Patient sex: F
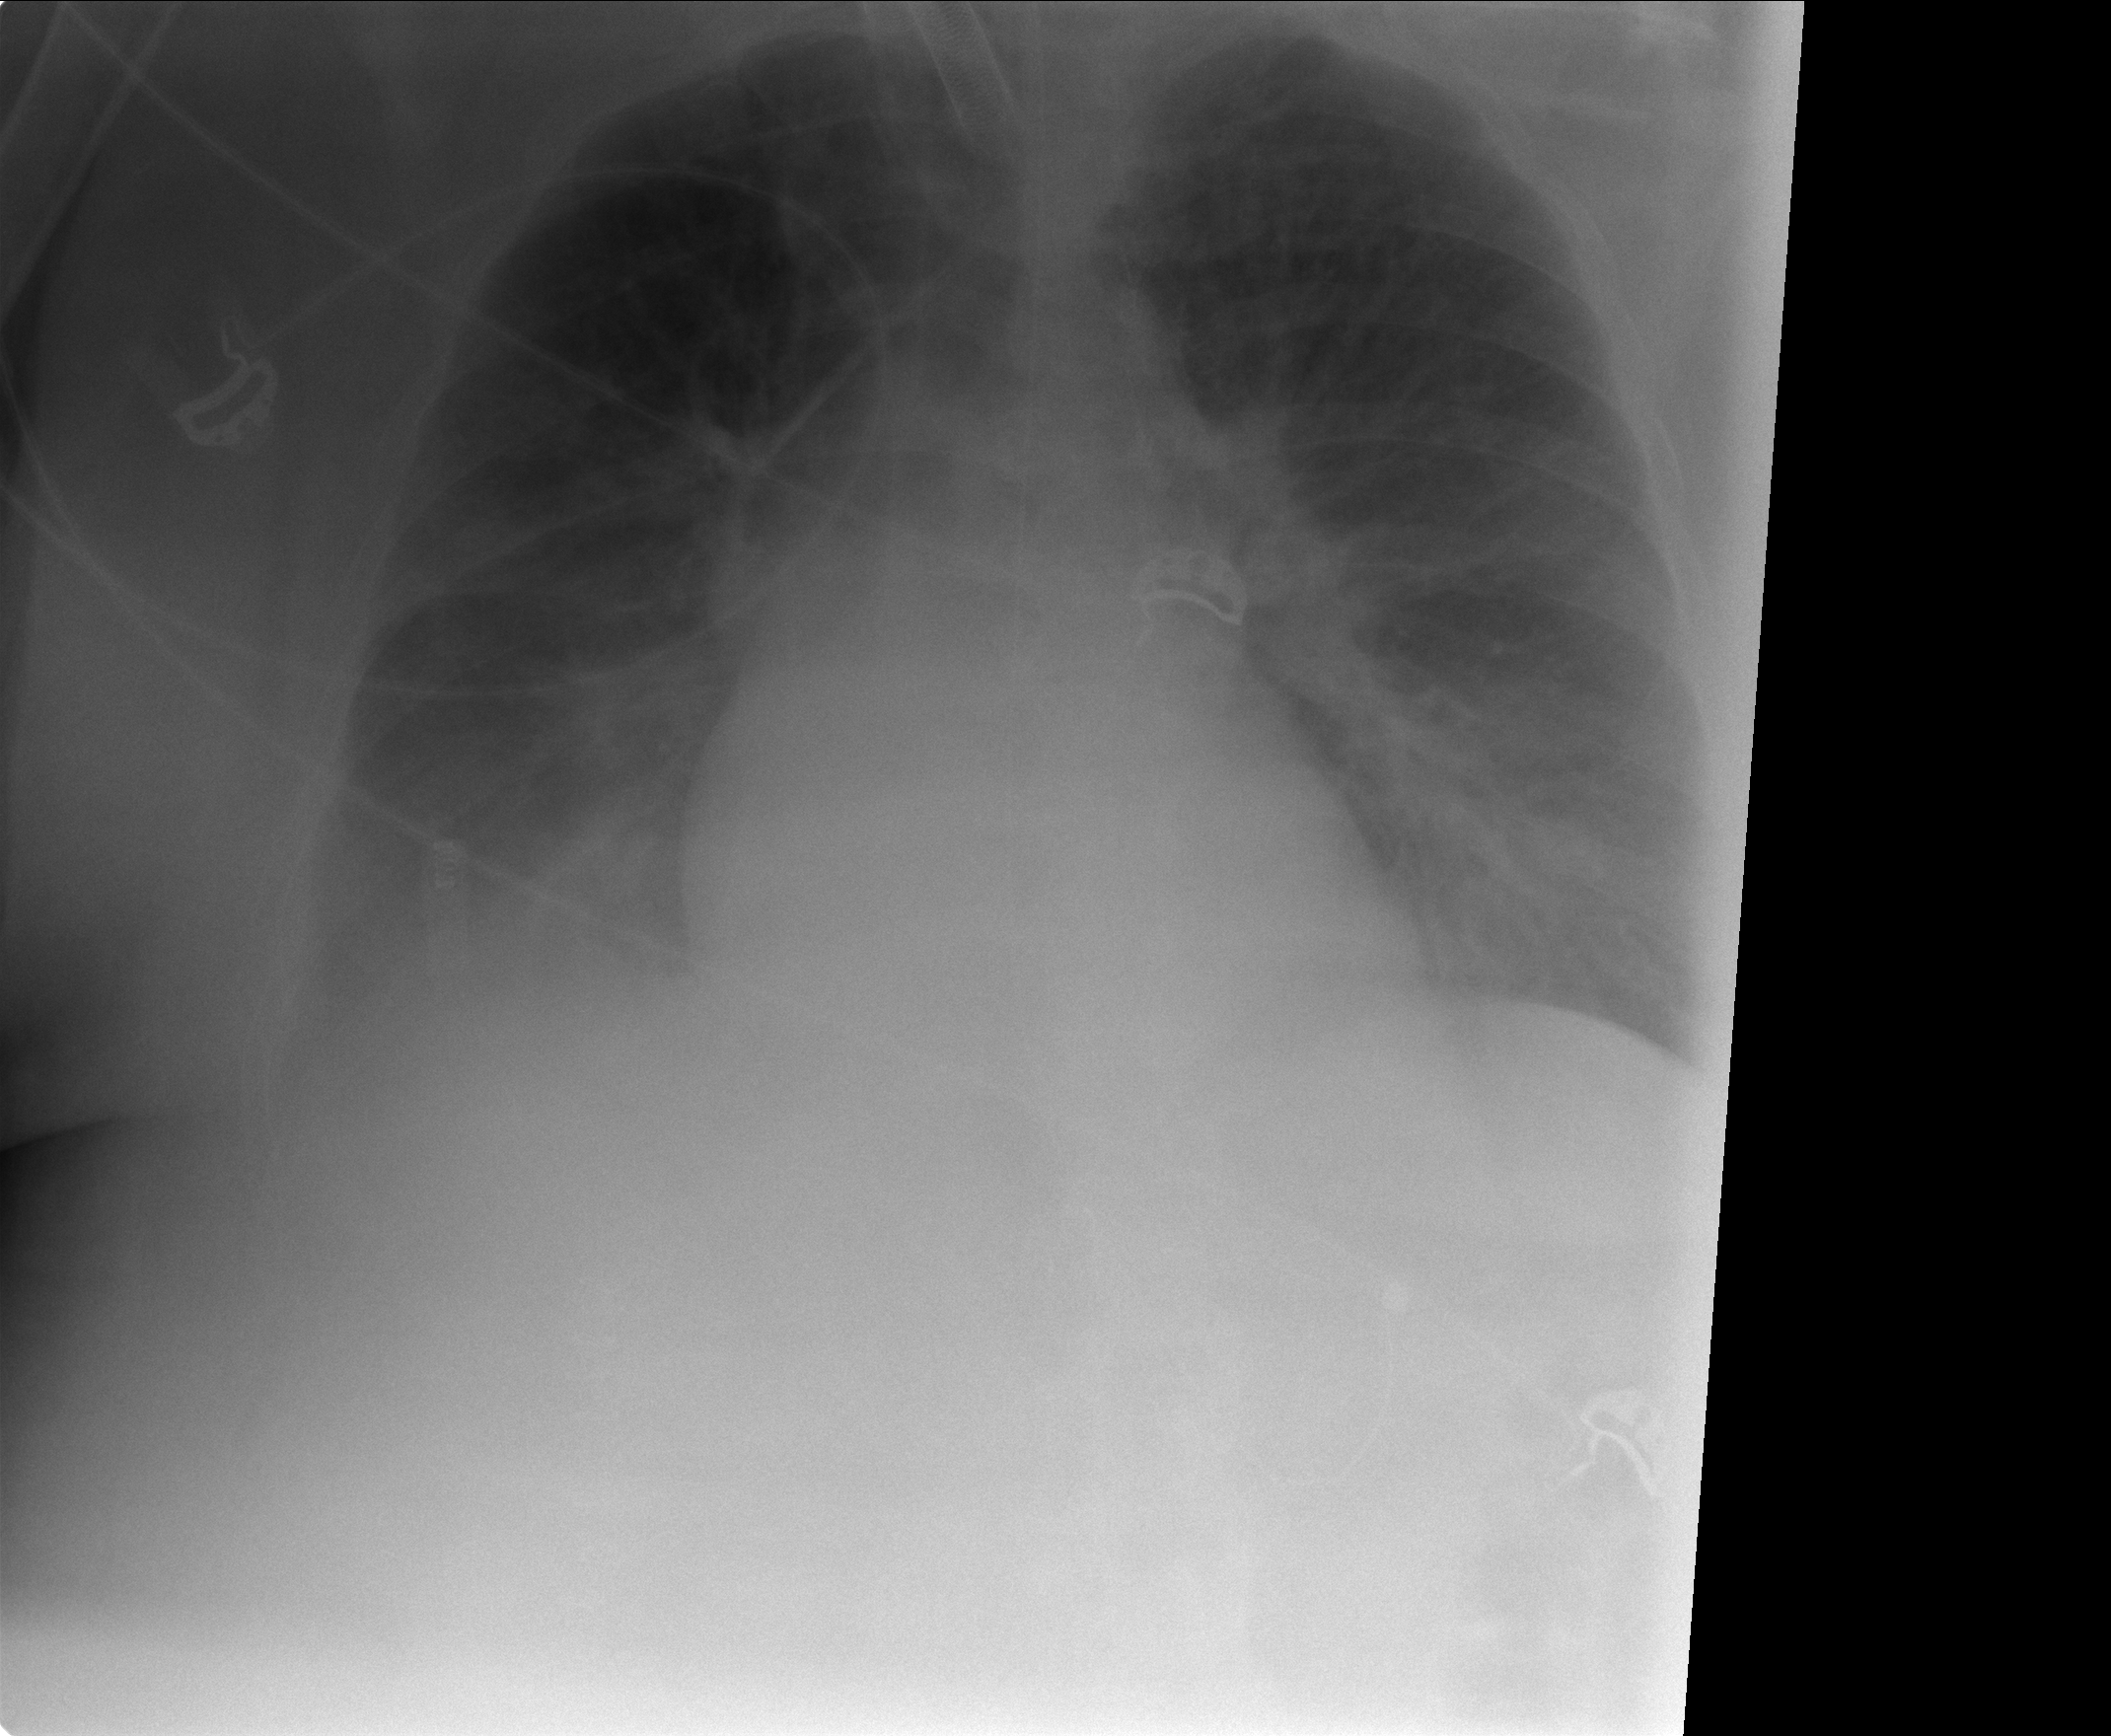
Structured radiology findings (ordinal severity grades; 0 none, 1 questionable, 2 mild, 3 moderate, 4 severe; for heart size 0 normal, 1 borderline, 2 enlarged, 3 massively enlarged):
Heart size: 0
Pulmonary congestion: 3
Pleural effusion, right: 2
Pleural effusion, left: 2
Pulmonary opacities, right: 0
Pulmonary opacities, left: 2
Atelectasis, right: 2
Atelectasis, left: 2